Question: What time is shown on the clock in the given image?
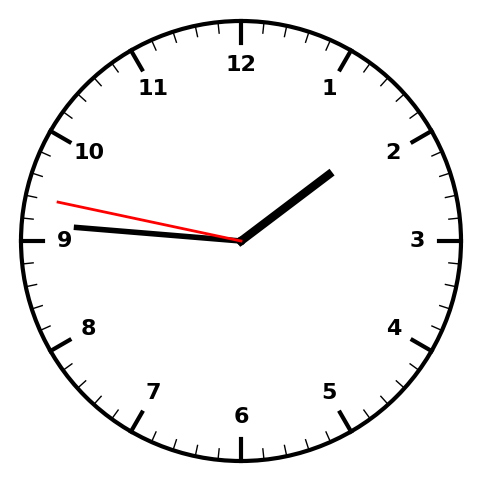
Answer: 01:45:47